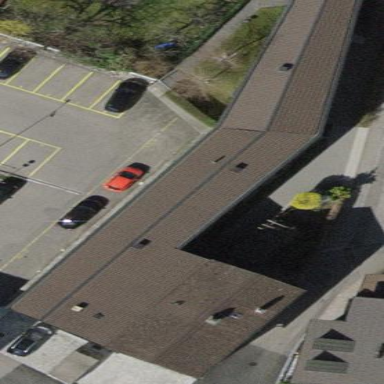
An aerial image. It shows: Gabled building.